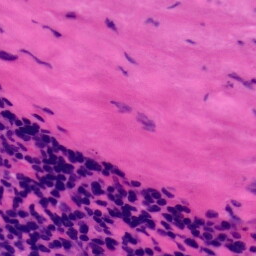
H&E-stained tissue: Tonsil